Question: Look at this app for example.

How does this work behind the scenes?
I know you can set the badge by using:
'''
[UIApplication sharedApplication].applicationIconBadgeNumber = somenumber;
'''
However, this would need to work in the background for it to be able to stay updated. However, there's a 10-minute restriction for backgrounded apps. I'm thinking it has something to do with push notifications, but I don't know how that would work exactly.
Any ideas?
---
I'm setting a bounty on this. If possible, I would like a step-by-step process of how to set up my webserver to handle these push notifications.
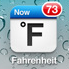
Answer: APNS (Apple Push Notification Services) has an option of showing a notification with just a badge (no alert, no sound). You can specify it in the payload. That is how the badge can be updated.
You can have a server send out the message to the user or use <URL>. But since you want to get the user's weather information, I guess a message from the server would be the way to go.
You can also specify that the app uses background services to get updated location and use this location to get the weather info.
Here are a few good references. Once you get the hang of it, its actually pretty easy rolling out your own server/client
1. http://blog.boxedice.com/2009/07/10/how-to-build-an-apple-push-notification-provider-server-tutorial/
2. http://code.google.com/p/apns-php/
3. http://www.easyapns.com/